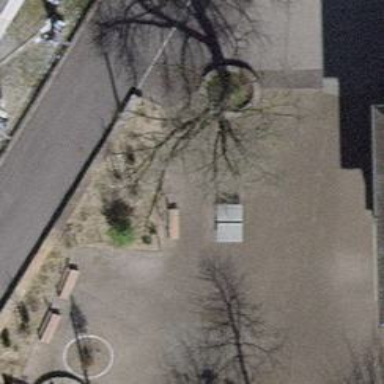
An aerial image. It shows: Bench for seating.